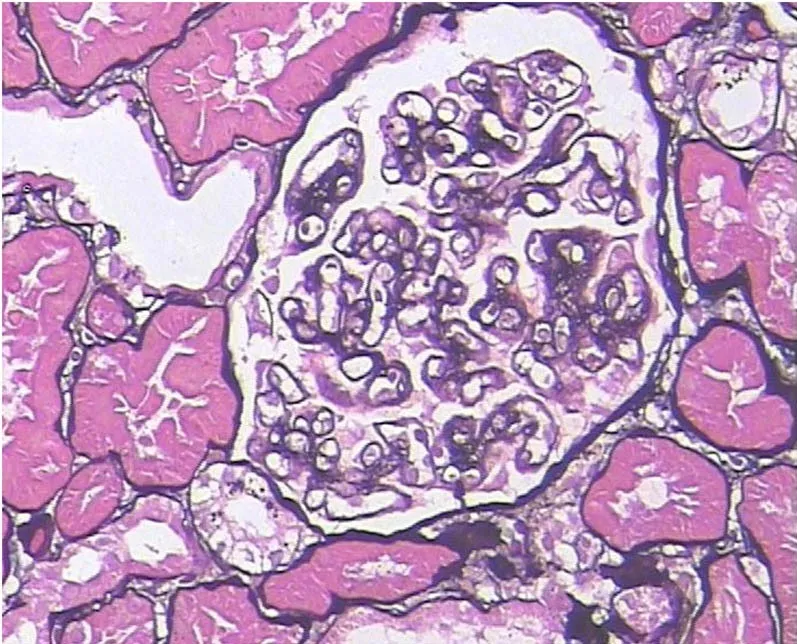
Histopathological examination of the kidney reveals MN via periodic acid Schiff-methenamine staining (400x).
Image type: pathology (pas)